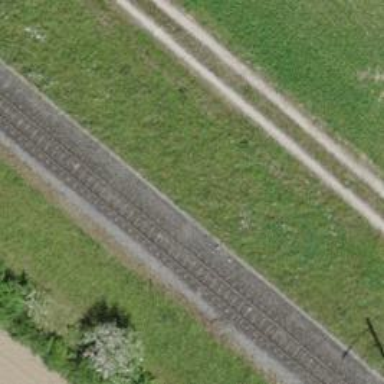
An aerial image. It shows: Narrow-gauge railway track electrified by contact line.